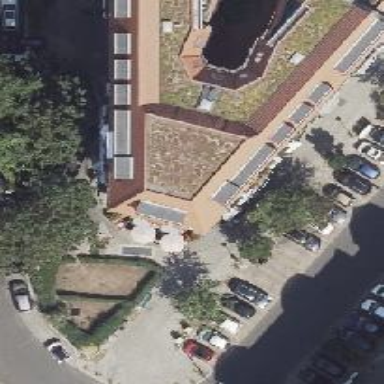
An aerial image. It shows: Café.